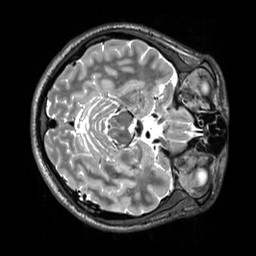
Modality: T2w
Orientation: axial
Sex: male
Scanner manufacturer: siemens
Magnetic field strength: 3 T
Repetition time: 3.2 s
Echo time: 0.409 s